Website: walmart
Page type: payment
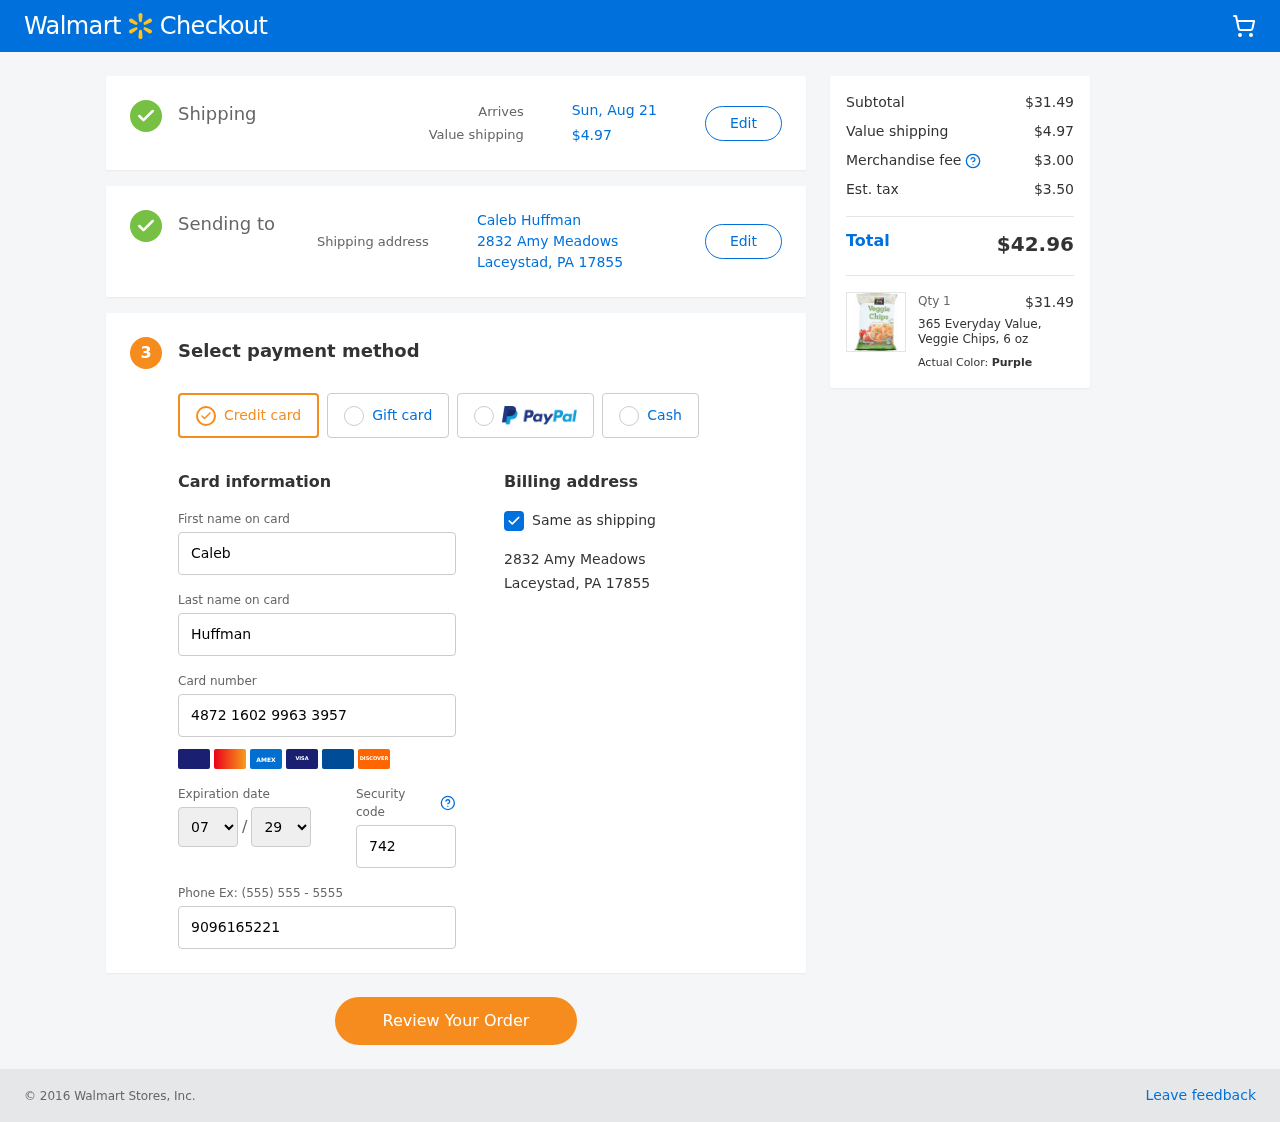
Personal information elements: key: PII_CARD_EXPIRY_MONTH
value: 07
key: PII_CARD_EXPIRY_YEAR
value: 29
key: PII_CITY_STATE_ZIP
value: Laceystad, PA 17855
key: PII_FULLNAME
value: Caleb Huffman
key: PII_STREET
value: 2832 Amy Meadows
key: PII_FIRSTNAME
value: Caleb
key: PII_LASTNAME
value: Huffman
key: PII_CARD_NUMBER
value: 4872 1602 9963 3957
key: PII_CARD_CVV
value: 742
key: PII_PHONE
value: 9096165221
Product elements: key: PRODUCT1_NAME
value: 365 Everyday Value, Veggie Chips, 6 oz
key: PRODUCT1_PRICE
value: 31.49
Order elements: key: ORDER_DELIVERY_DATE
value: Sun, Aug 21
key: ORDER_SHIPPING_COST
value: $4.97
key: ORDER_SUBTOTAL
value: $31.49
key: ORDER_MERCHANDISE_FEE
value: $3.00
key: ORDER_TAX
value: $3.50
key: ORDER_TOTAL
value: $42.96
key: ORDER_NUM_ITEMS
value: Qty 1